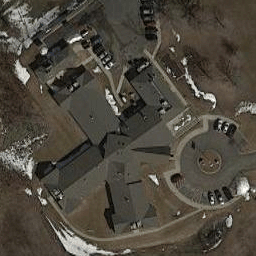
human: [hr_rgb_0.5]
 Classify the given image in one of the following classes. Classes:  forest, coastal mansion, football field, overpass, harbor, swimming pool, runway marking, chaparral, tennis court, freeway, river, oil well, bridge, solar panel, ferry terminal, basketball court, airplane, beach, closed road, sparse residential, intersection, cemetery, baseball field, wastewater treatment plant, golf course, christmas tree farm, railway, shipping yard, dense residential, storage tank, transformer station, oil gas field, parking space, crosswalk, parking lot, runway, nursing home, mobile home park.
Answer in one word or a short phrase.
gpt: nursing home